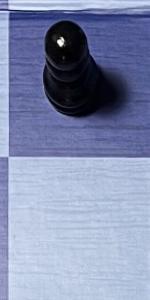
Label: Empty